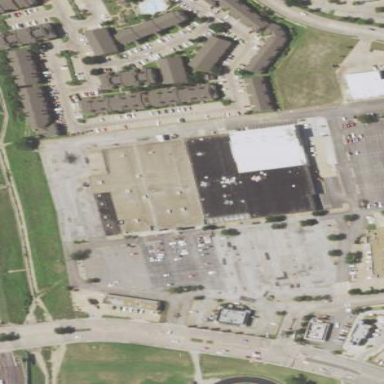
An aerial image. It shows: Retail building.